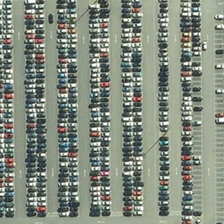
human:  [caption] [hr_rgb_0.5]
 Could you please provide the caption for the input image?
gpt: many cars in different colors are orderly in a large parking lot .

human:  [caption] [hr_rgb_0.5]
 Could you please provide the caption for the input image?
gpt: many cars in different colors are orderly in a large parking lot .

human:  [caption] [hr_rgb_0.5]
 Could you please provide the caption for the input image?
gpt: many cars in different colors are orderly in a large parking lot .

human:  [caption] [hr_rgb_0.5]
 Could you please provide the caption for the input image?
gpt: many cars in different colors are orderly in a large parking lot .

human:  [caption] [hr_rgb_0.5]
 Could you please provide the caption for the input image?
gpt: many cars in different colors are orderly in a large parking lot .